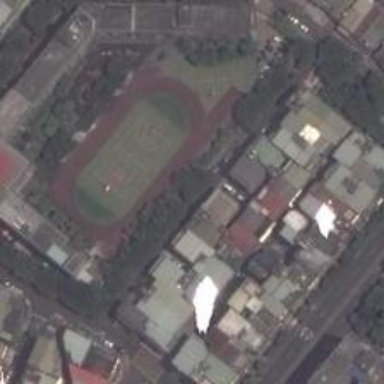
The palyground is located in this trapezoidal site, which is next to a large number of messy houses .